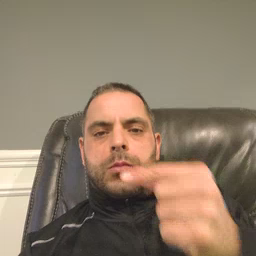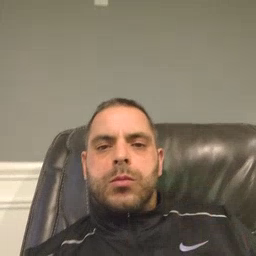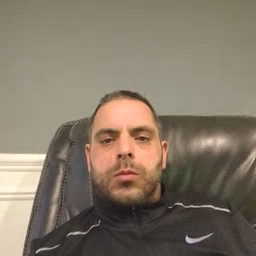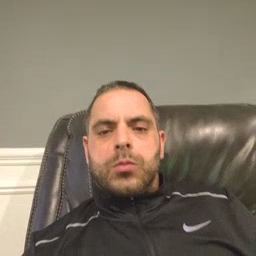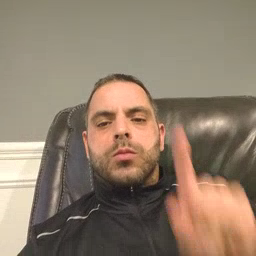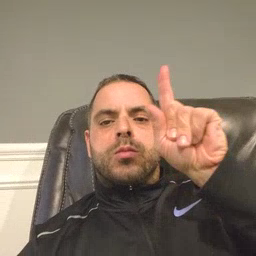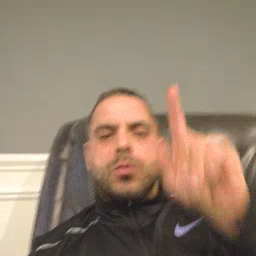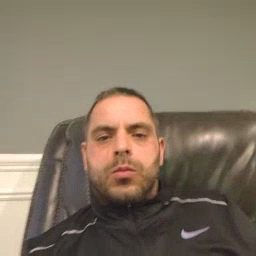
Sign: up